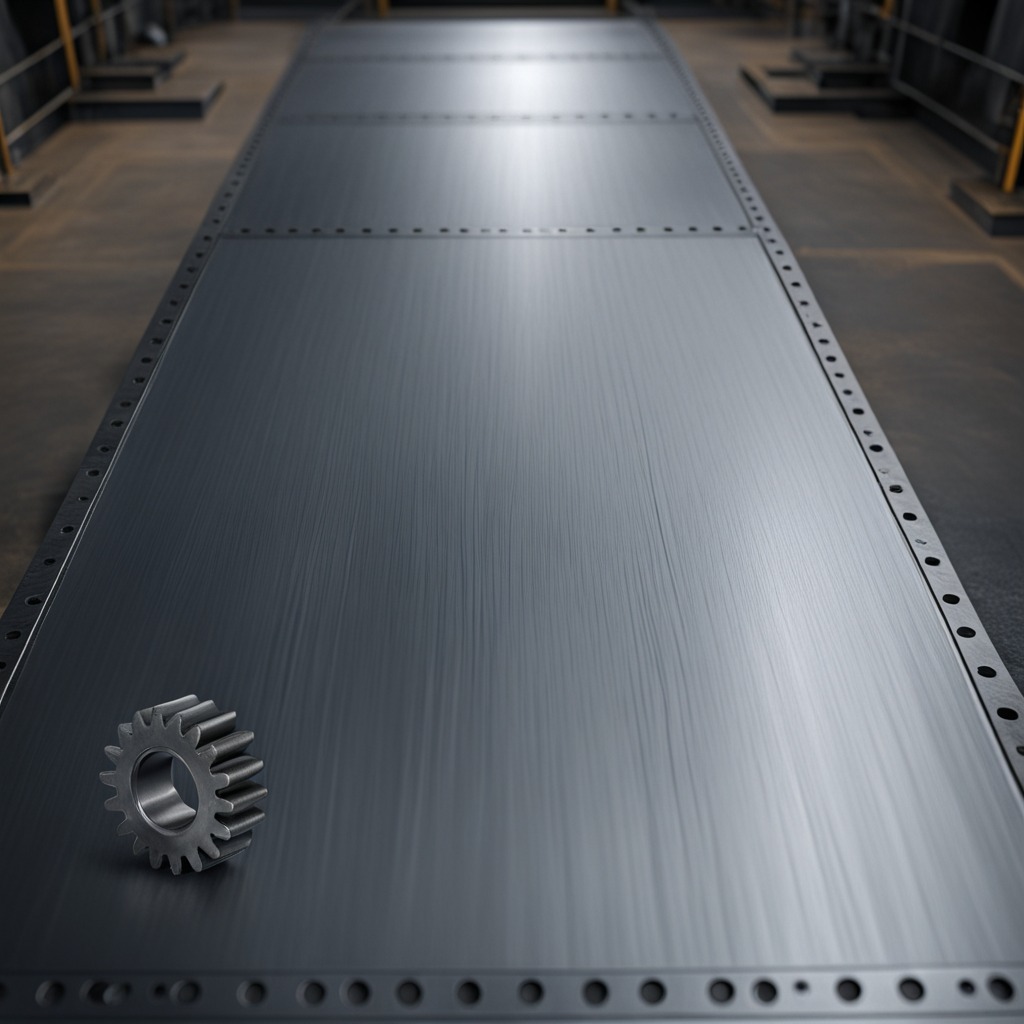
A steel gear with teeth is lying on the cold steel table in a mining workshop.